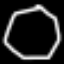
Label: octagon